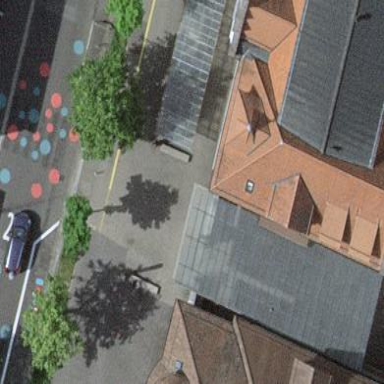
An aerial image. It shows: View of roof of building.